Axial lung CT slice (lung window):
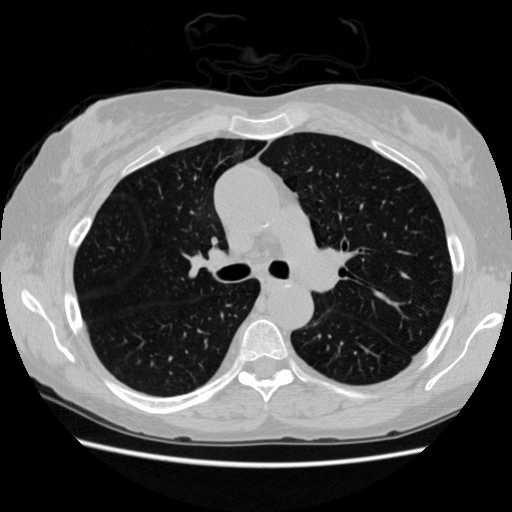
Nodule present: no